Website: crate-barrel
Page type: receipt
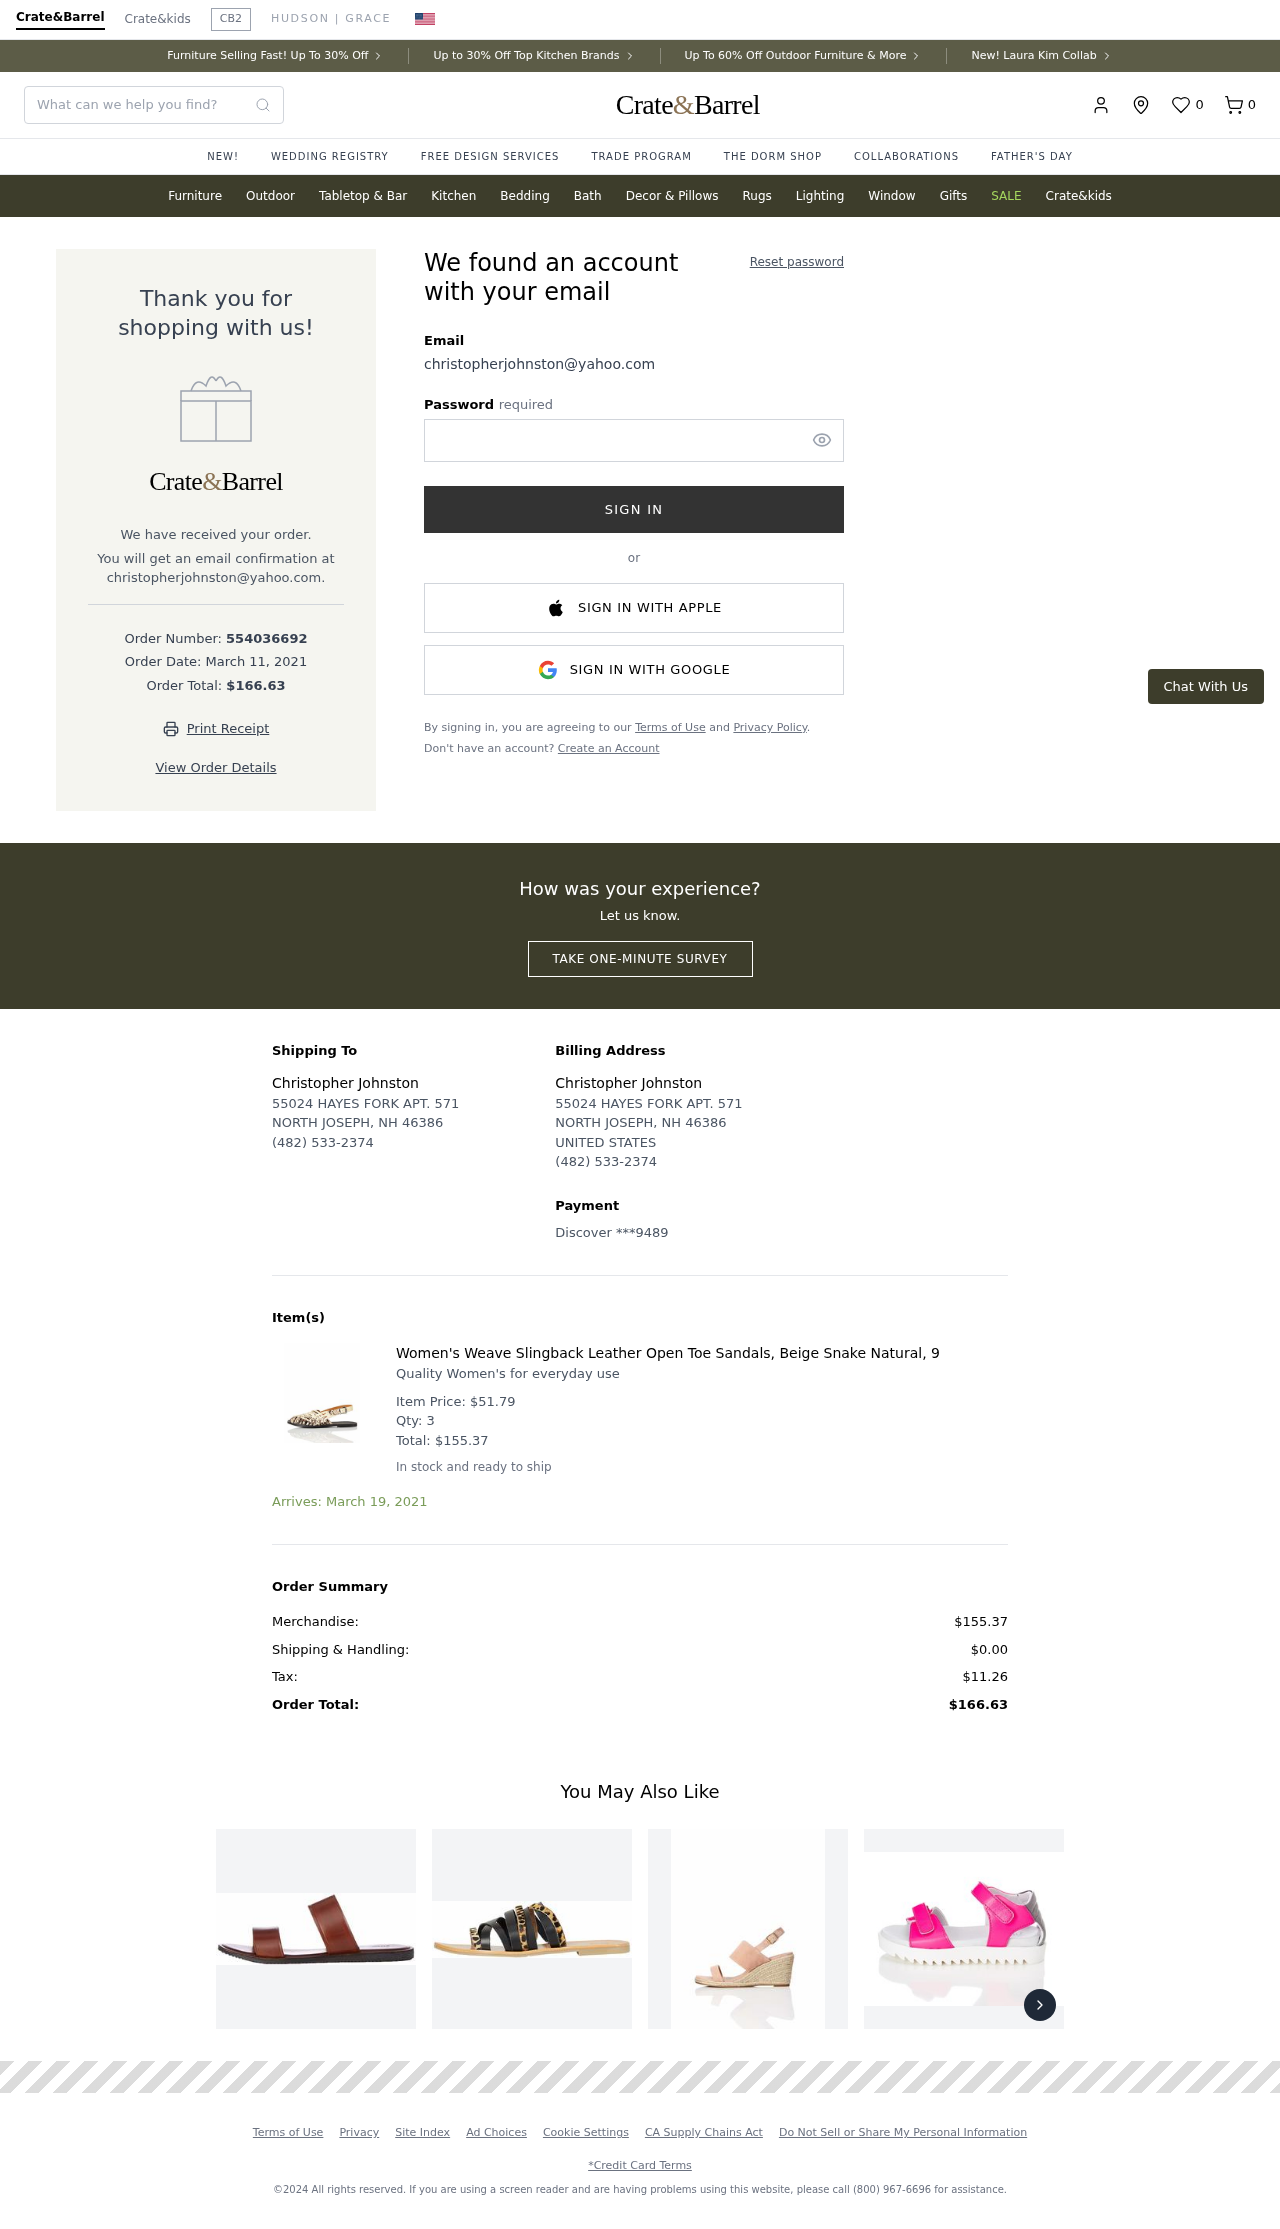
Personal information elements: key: PII_CARD_LAST4
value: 9489
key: PII_CARD_TYPE
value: Discover
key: PII_COUNTRY
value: UNITED STATES
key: PII_EMAIL
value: christopherjohnston@yahoo.com
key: PII_FULLNAME
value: Christopher Johnston
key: PII_STREET
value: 55024 HAYES FORK APT. 571
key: PII_EMAIL2
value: christopherjohnston@yahoo.com
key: PII_CITY_STATE_ZIP
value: NORTH JOSEPH, NH 46386
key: PII_PHONE
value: (482) 533-2374
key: PII_FULLNAME2
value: Christopher Johnston
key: PII_STREET2
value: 55024 HAYES FORK APT. 571
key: PII_POSTCODE
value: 46386
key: PII_STATE_ABBR
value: NH
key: PII_POSTCODE_FULL
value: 46386
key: PII_POSTCODE_NUMERIC
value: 46386
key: PII_PHONE2
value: (482) 533-2374
Product elements: key: PRODUCT1_DESC
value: Quality Women's for everyday use
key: PRODUCT1_NAME
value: Women's Weave Slingback Leather Open Toe Sandals, Beige Snake Natural, 9
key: PRODUCT1_PRICE
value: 51.79
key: PRODUCT1_QUANTITY
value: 3
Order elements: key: ORDER_NUM_ITEMS
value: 0
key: ORDER_ID
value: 554036692
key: ORDER_DATE
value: March 11, 2021
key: ORDER_TOTAL
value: $166.63
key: ORDER_ITEM_TOTAL
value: $155.37
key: ORDER_DELIVERY_DATE
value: Arrives: March 19, 2021
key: ORDER_SUBTOTAL
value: $155.37
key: ORDER_SHIPPING_COST
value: $0.00
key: ORDER_TAX
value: $11.26
Search elements: key: HEADER_SEARCH
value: What can we help you find?
Other elements: key: FAVORITES_COUNT
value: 0